Question: I need create an app for iOS using the GPS and MapKit. The idea is create my own map of my house for example and add it to the UIView or MKMapView and see the current position into the map.
see the image

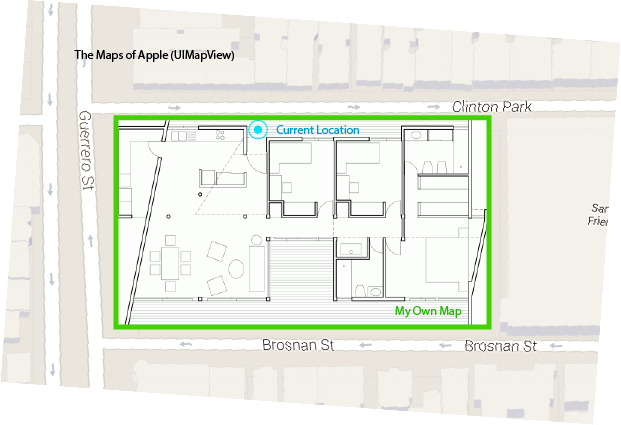
Answer: You can use custom overlay on the map. <URL> is nice example of image overlay on the 'mapView'.